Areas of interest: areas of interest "Shenyang Yuhong District People's Gymnasium"
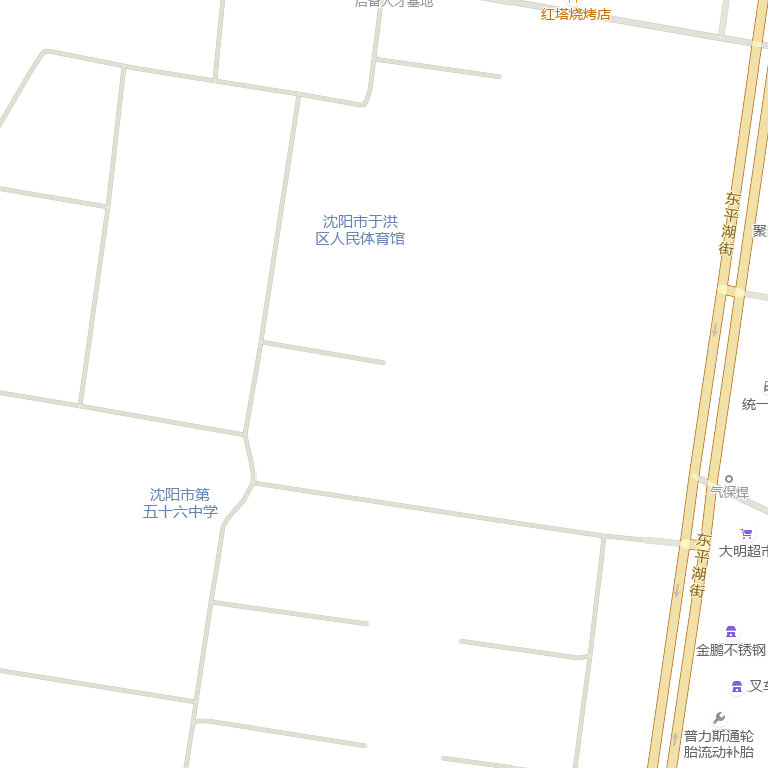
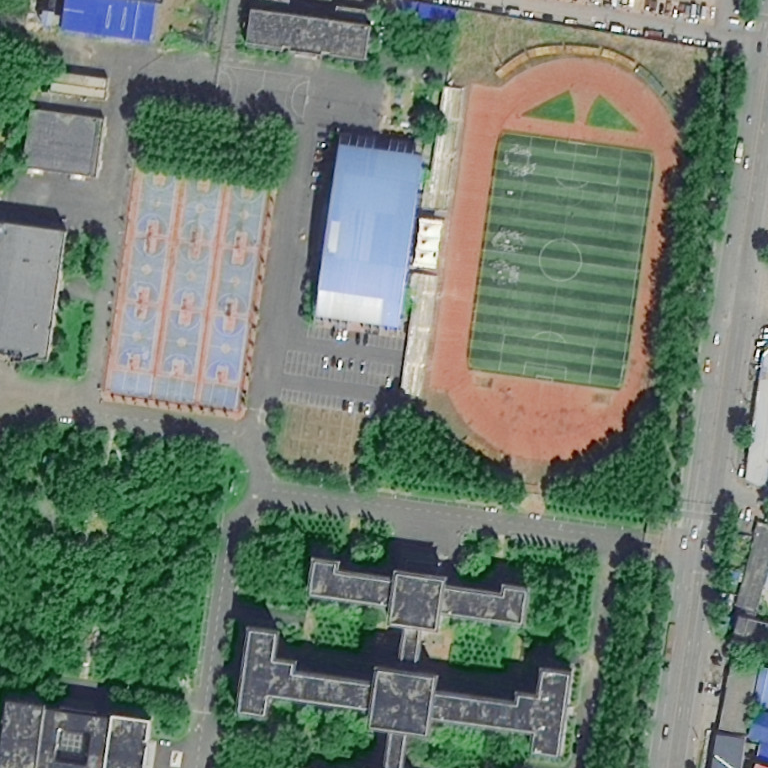